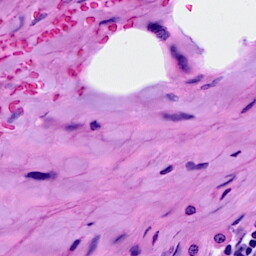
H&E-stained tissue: Breast